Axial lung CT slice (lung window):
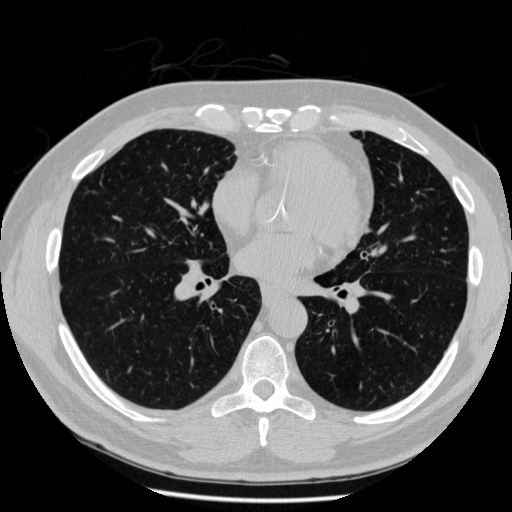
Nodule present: no